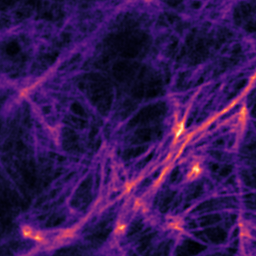
Label: Super-resolution F-actin image